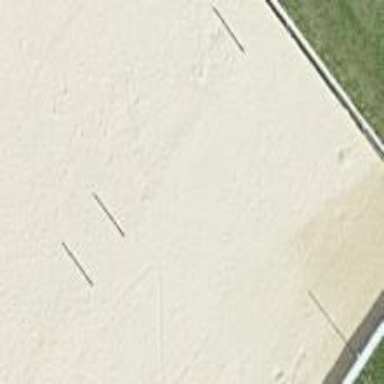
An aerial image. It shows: Sandy pitch designated for beach volleyball.